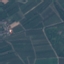
Land use / land cover class: PermanentCrop